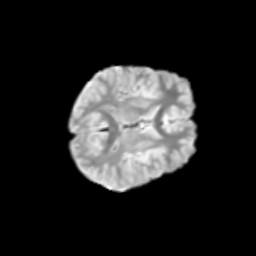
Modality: T2w
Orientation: axial
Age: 9
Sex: male
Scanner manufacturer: siemens
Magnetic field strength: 3 T
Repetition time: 3.8 s
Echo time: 0.07 s